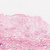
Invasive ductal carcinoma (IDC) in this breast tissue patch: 0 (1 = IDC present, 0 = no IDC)